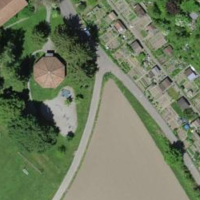
EUNIS habitat code: 52
Species observed at this site:
Lythrum salicaria
Myrrhis odorata